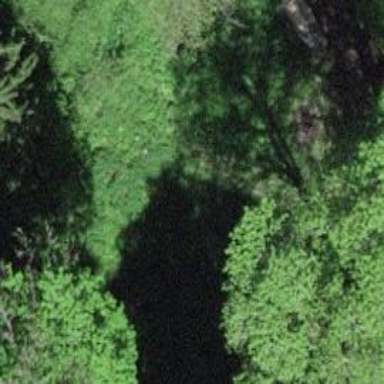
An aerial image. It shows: Culvert tunnel.